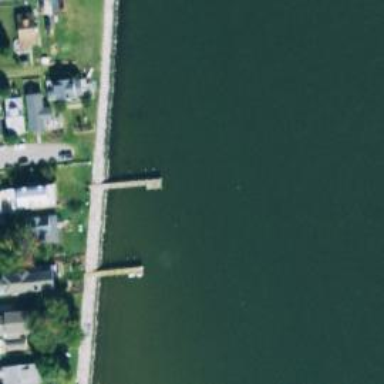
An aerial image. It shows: Man-made pier.